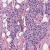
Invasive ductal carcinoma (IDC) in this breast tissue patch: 1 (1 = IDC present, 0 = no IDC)